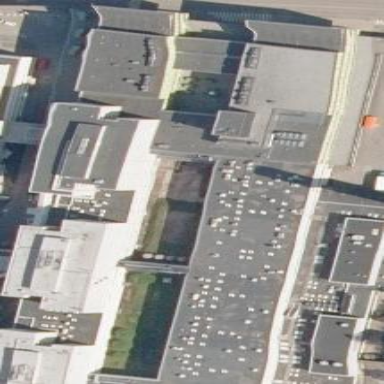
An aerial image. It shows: Hospital building.